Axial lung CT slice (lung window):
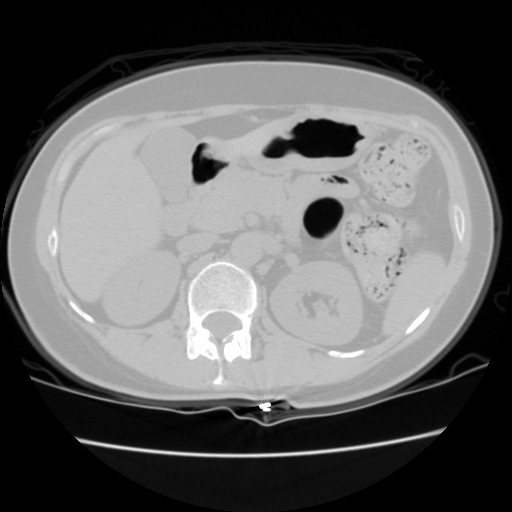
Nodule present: no